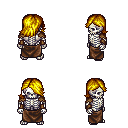
a pixel art fantasy rpg character, male body template, skeleton, leather shoulder armor, robe skirt, blonde swoop hairstyle, cloth bracers, four views (front, back, left, right), 2x2 character sprite sheet, small pixel art, hard edges, no anti-aliasing